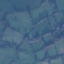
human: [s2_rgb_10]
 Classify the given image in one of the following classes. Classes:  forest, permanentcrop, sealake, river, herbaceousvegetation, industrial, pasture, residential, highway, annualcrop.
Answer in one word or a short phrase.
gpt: Pasture